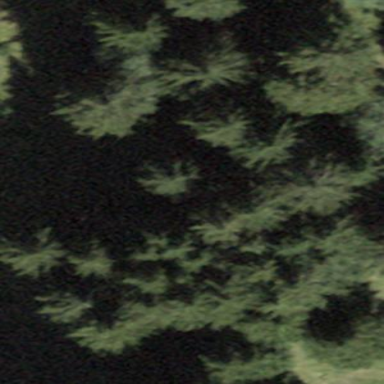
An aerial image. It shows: Forest area predominantly covered with needle-leaved trees.